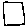
Label: square